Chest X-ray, PA view. Patient: 49 years old, sex M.
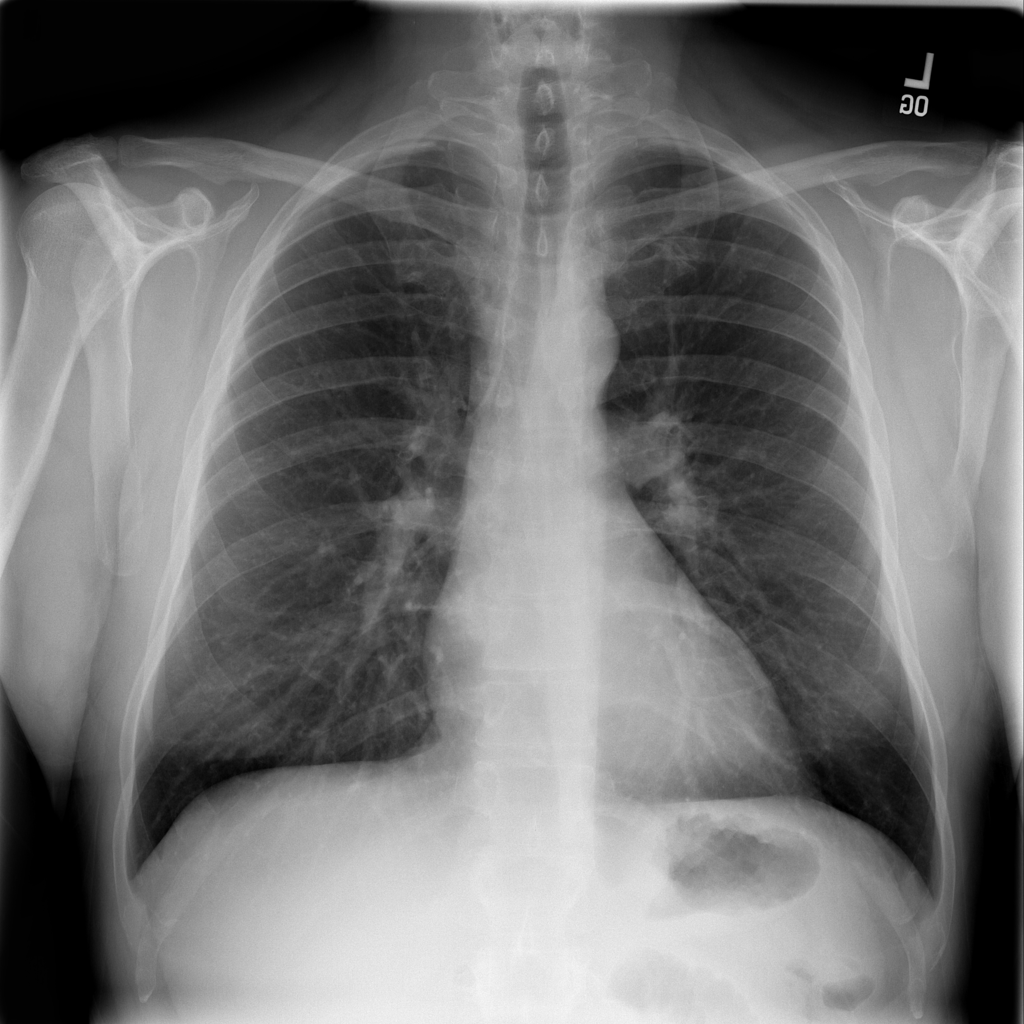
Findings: No Finding